Question: I am new to python Django.
I have a project like this below:

But in my 'TestModel' APP, there is a index.html here:
'''
<!doctype html>
{% load staticfiles %}
<html>
<head>
<meta http-equiv="Content-Type" content="text/html; charset=utf-8" />
<meta name="Keywords" content="" />
<meta name="description" content="" />
<!-- <meta name="viewport" content="width=device-width, initial-scale=1.0, maximum-scale=1.0, user-scalable=0;" /> -->
<title>PythonTan Suo Guan - Slice</title>
<!-- Main Theme -->
<link rel="stylesheet" href="{% static 'css/style.css' %}" />
<!-- Font -->
<link rel="stylesheet" href="http://at.alicdn.com/t/font_n5vylbuqe61or.css" />
</head>
<body>
...
'''
You see I have load the static files.
And in my 'testdj/' the 'settings.py', I have set the 'STATIC_URL':
'''
STATIC_URL = '/static/'
'''
---
But in the browser, the stylesheet did not load success.
<URL>
---
The css structrue:
<URL>
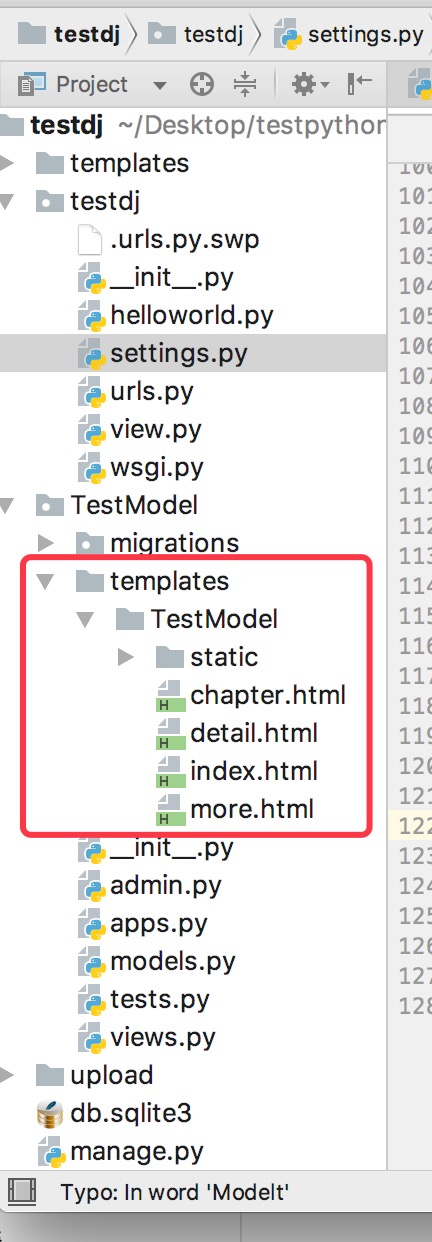
Answer: You have put your static files in your template folder. That is not where they go. You need to put them either in your app or in a folder that is referenced by the STATICFILES_DIRS setting.